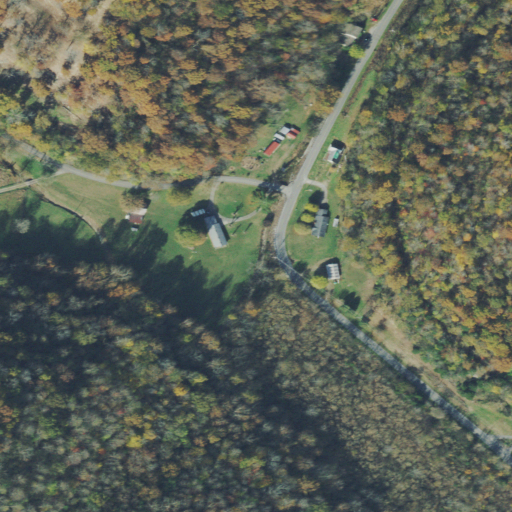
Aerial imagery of valley in Tennessee named Rockhouse Hollow containing deciduous forest, open development, pasture, low intensity development, mixed forest, and medium intensity development